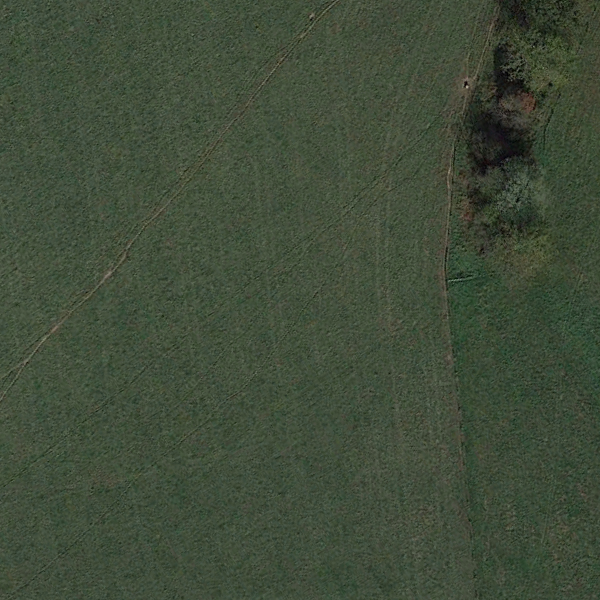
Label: Meadow